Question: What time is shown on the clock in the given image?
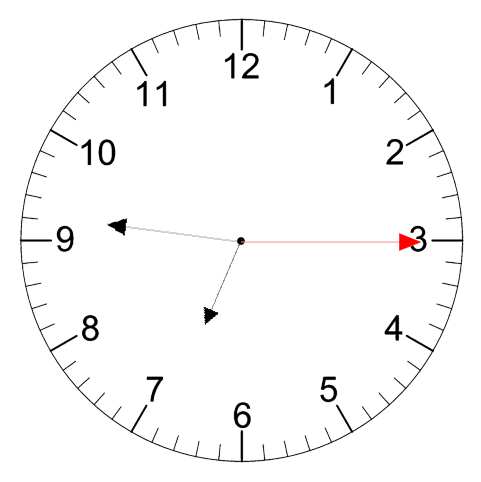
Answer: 06:46:15